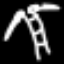
Label: palm tree